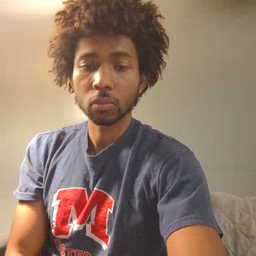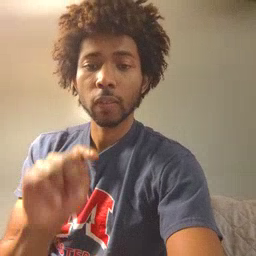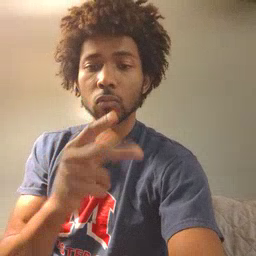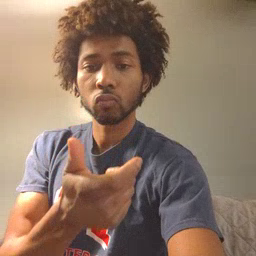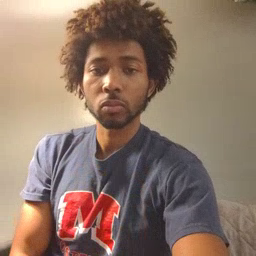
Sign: TV